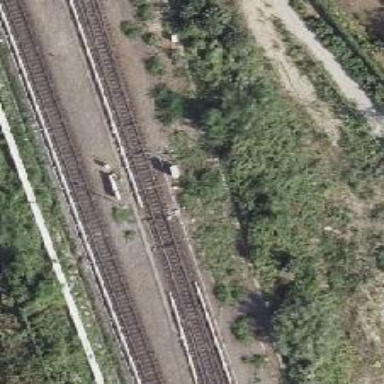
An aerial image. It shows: Railway switch with the turnout on the right side.